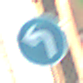
Verkehrszeichen: VorgeschriebeneFahrtrichtungLinks
Umgebung: Outdoor, Urban
Tageszeit: MorningAfternoon
Wetter: PartlyCloudy
Licht: Natural
Jahreszeit: NotSpecified
Kontrast: LowContrast